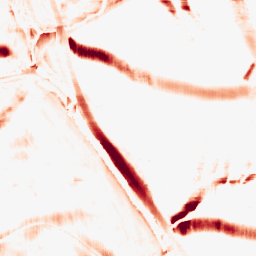
Category: morphological
Decomposition family: rolling_ball
Decomposition parameters: radius: 10
Upsampling method: bilinear
Upsampling parameters: scale: 4
Upsampling scale: 4